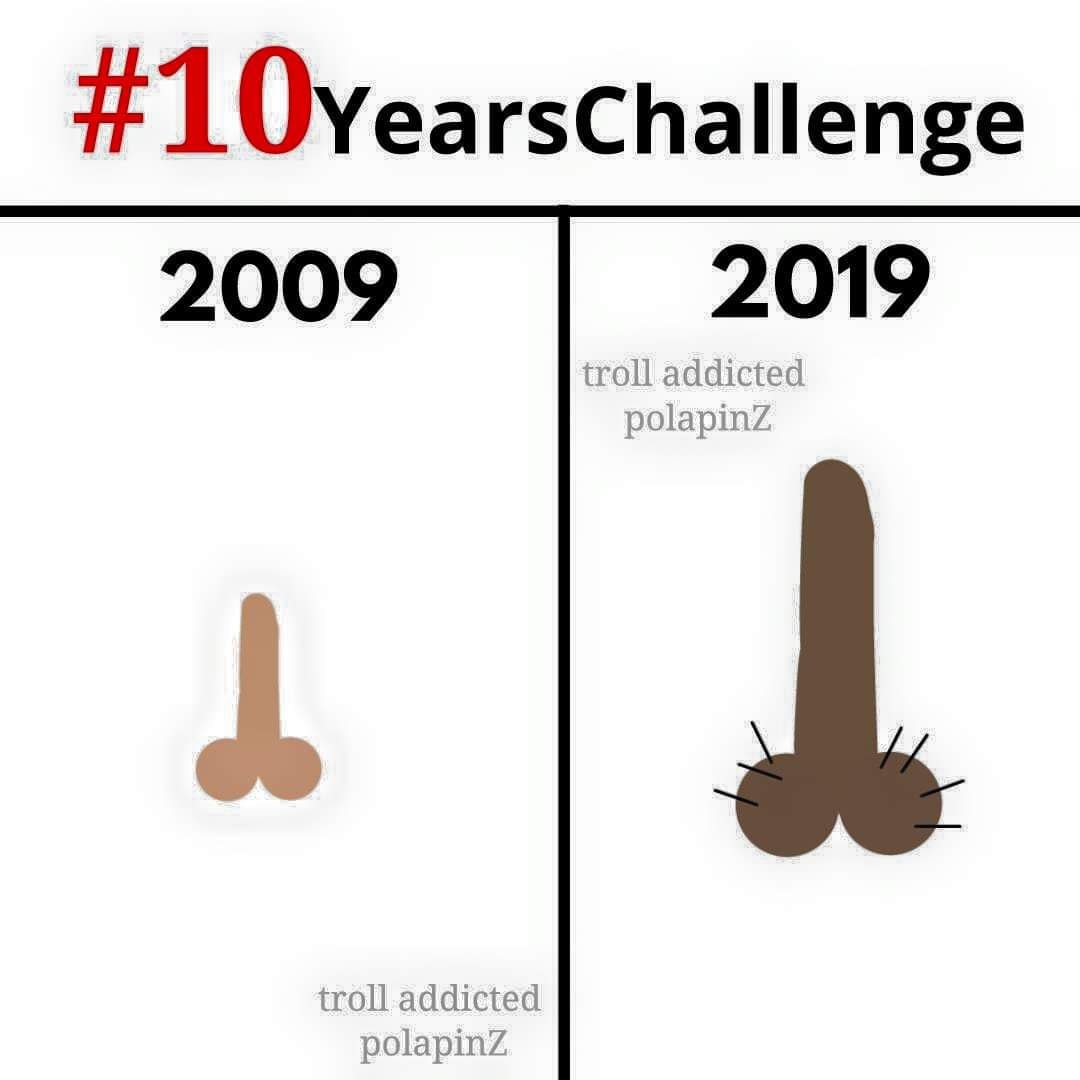
Caption: #10 yearsChallenge   2009    2019
Label: non-hate